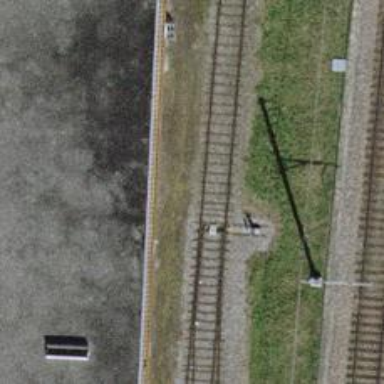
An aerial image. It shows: Single-track railway spur.